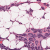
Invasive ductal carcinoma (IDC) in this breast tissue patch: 1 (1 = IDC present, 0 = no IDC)